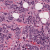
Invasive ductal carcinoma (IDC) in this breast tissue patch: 1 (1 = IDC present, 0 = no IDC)